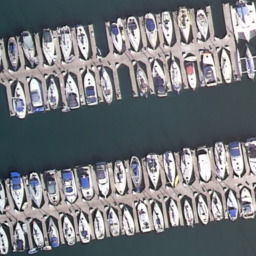
Label: harbor